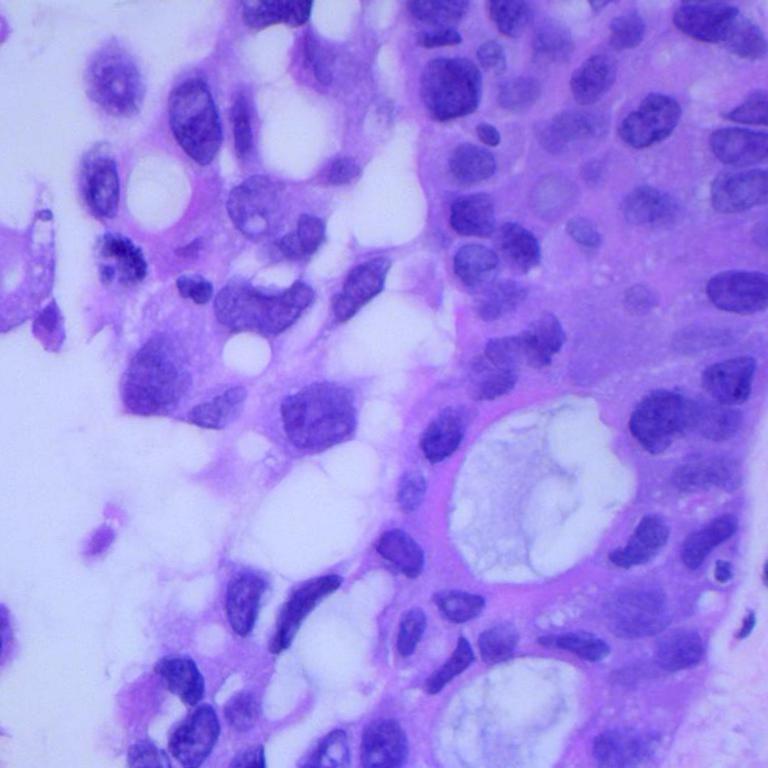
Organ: lung
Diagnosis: adenocarcinomas